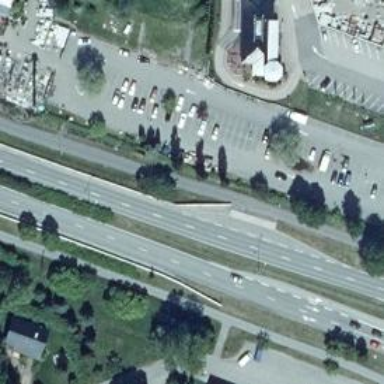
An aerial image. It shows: Asphalt road classified as trunk highway.